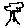
Label: tree